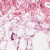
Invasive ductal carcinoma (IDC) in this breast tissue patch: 0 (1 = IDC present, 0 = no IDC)